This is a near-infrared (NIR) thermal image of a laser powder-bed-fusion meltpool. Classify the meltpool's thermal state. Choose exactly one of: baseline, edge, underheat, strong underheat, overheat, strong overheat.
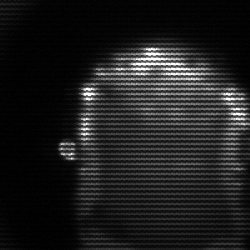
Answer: baseline